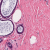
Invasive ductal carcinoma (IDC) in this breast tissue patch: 0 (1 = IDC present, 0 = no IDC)